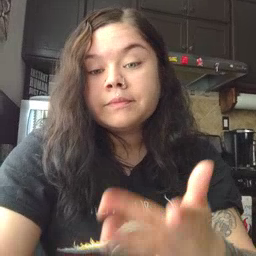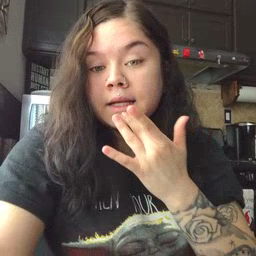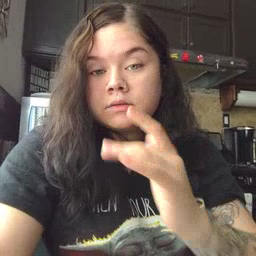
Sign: taste